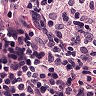
Metastatic tissue present: no